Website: home-depot
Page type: account-dashboard
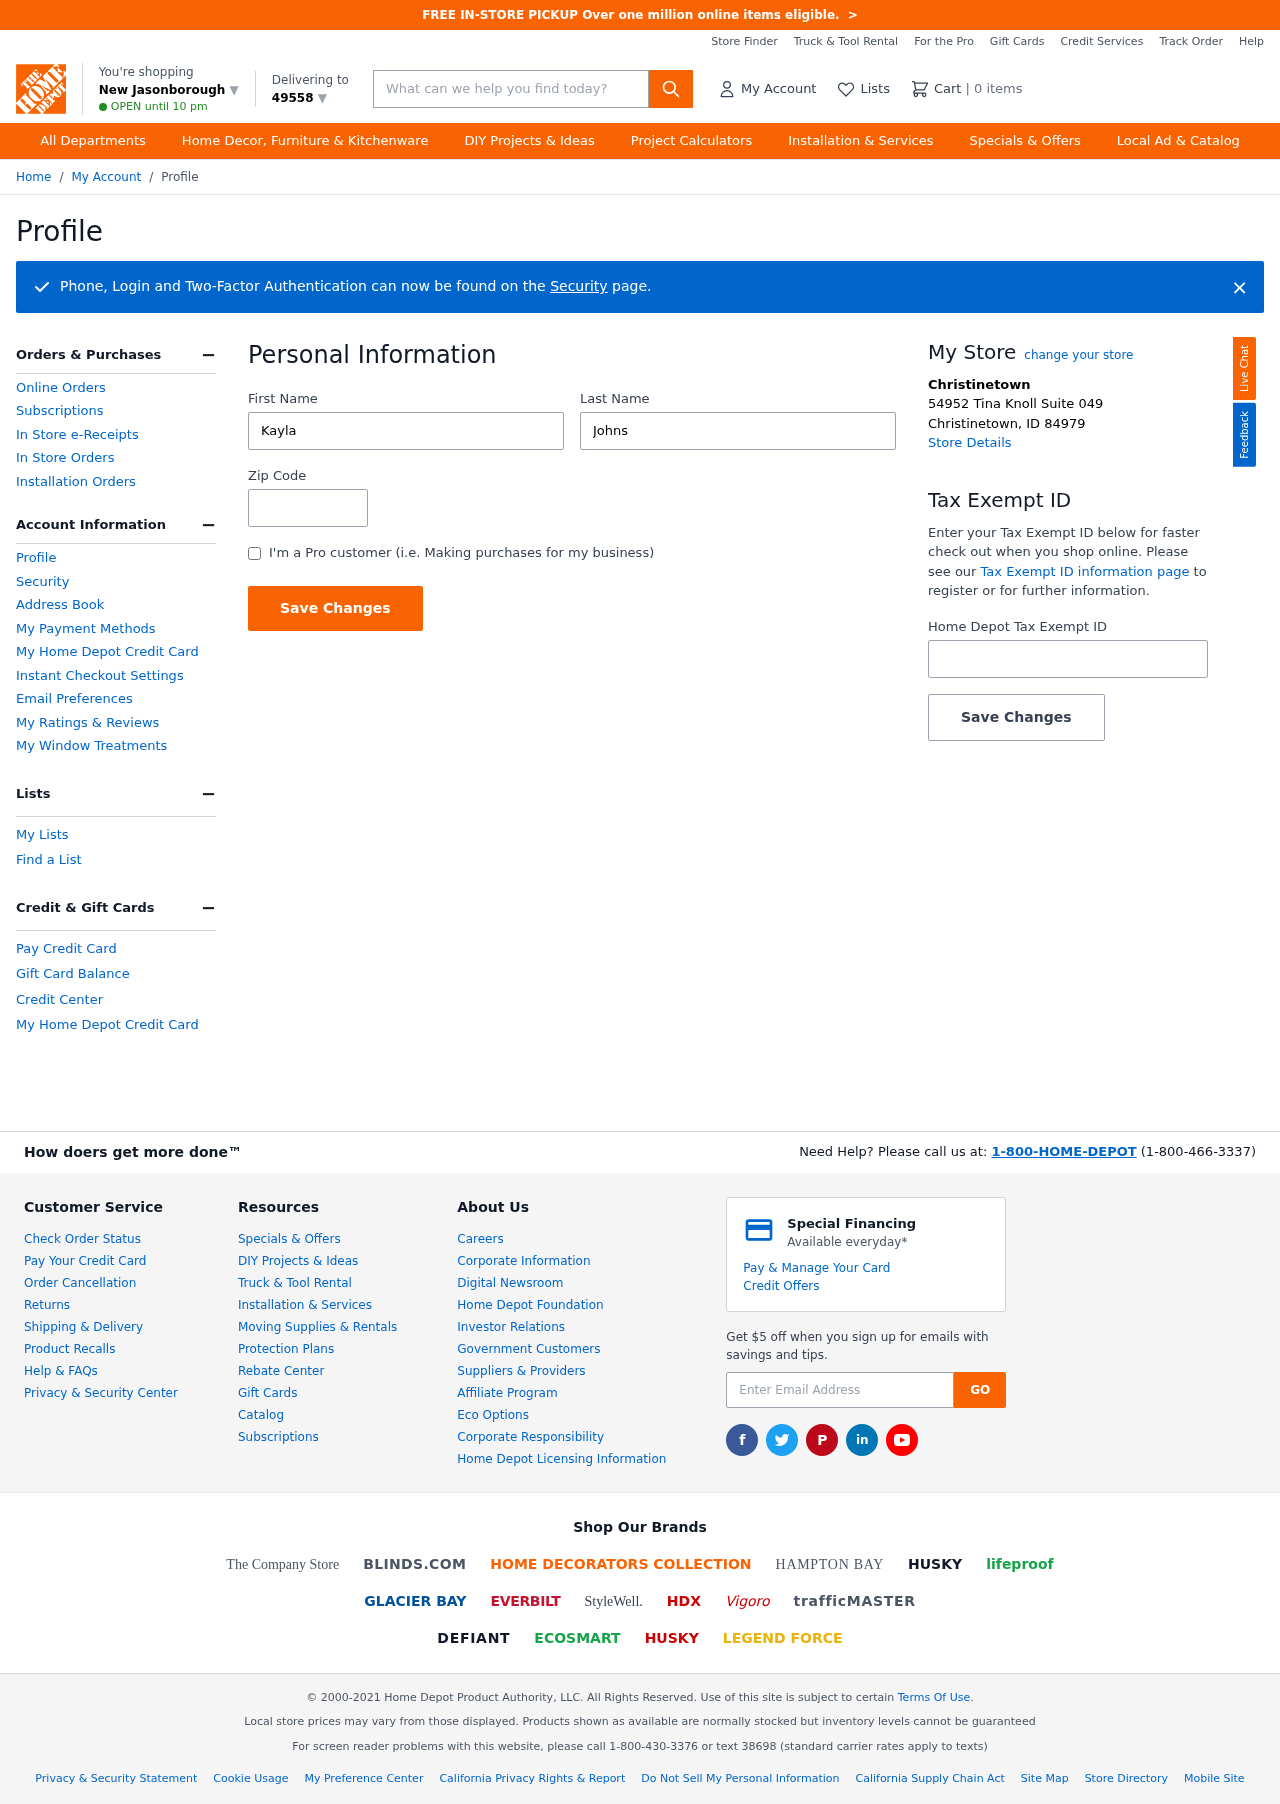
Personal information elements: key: PII_CITY
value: New Jasonborough ▼
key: PII_FIRSTNAME
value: Kayla
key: PII_LASTNAME
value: Johnson
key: PII_LOCATION1_CITY
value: Christinetown
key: PII_LOCATION1_CITY_STATE_ZIP
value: Christinetown, ID 84979
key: PII_LOCATION1_STREET
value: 54952 Tina Knoll Suite 049
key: PII_POSTCODE
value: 49558 ▼
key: PII_POSTCODE
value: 49558
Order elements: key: ORDER_NUM_ITEMS
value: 0
Search elements: key: HEADER_SEARCH
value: What can we help you find today?